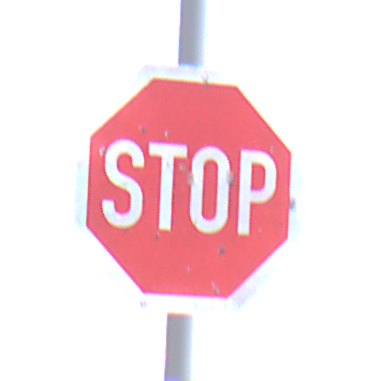
Verkehrszeichen: Stop
Umgebung: Outdoor, Nature
Tageszeit: Midday
Wetter: PartlyCloudy
Licht: Natural
Jahreszeit: NotSpecified
Kontrast: HighContrast